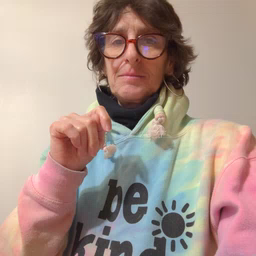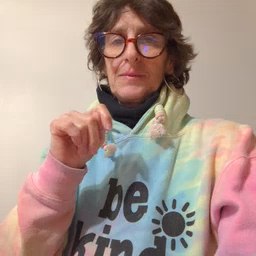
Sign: table